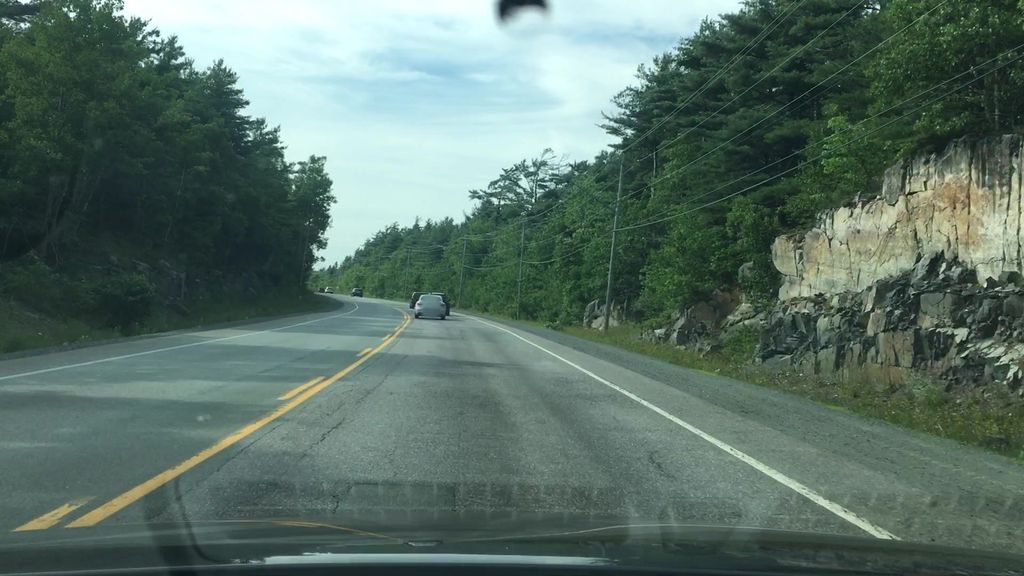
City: halifax